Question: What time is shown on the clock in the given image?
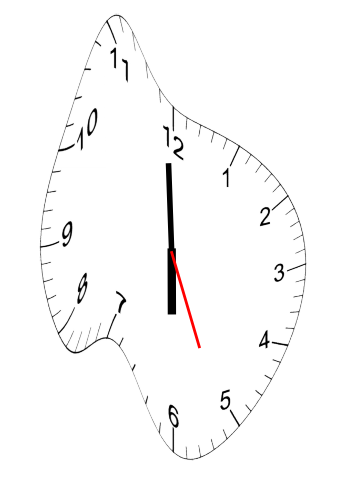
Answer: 05:59:26